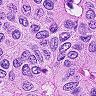
Metastatic tissue present: yes